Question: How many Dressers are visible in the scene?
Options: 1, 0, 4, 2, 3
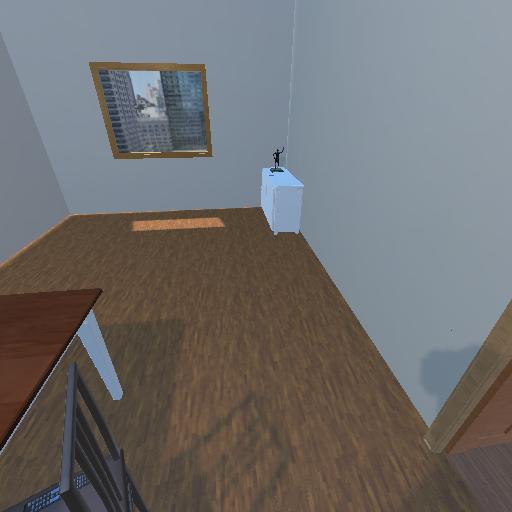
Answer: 1